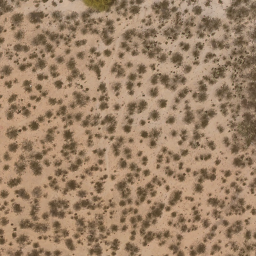
Label: chaparral